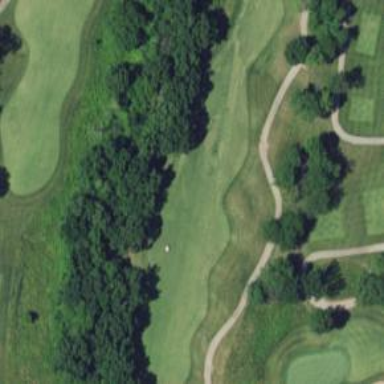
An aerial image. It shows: View of golf hole.